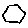
Label: hexagon